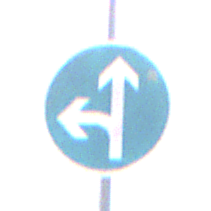
Verkehrszeichen: VorgeschriebeneFahrtrichtungGeradeausOderLinks
Umgebung: Outdoor, Nature
Tageszeit: SunriseSunset
Wetter: PartlyCloudy
Licht: Natural
Jahreszeit: NotSpecified
Kontrast: LowContrast